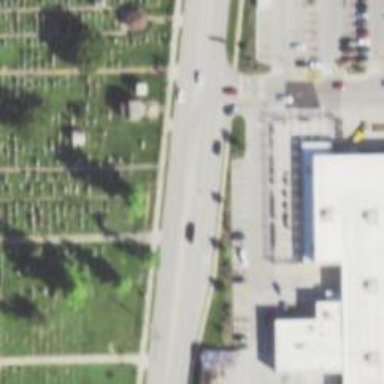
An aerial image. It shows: Sector in the cemetery.